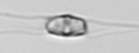
Label: Chaetoceros_danicus